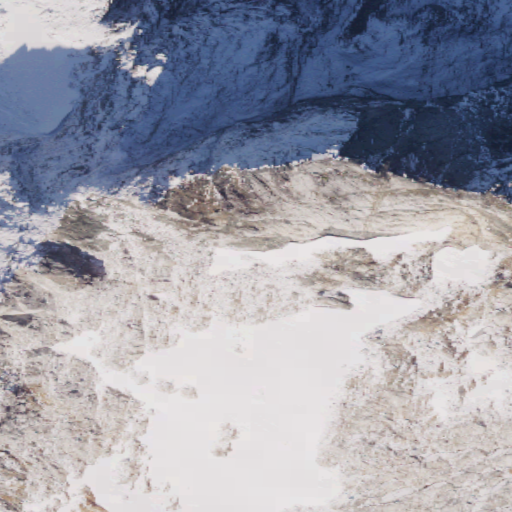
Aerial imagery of ridge(s) in Washington named Teebone Ridge containing barren land and snow